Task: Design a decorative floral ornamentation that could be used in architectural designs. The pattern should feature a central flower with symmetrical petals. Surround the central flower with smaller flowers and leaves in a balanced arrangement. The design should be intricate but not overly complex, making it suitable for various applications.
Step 35:
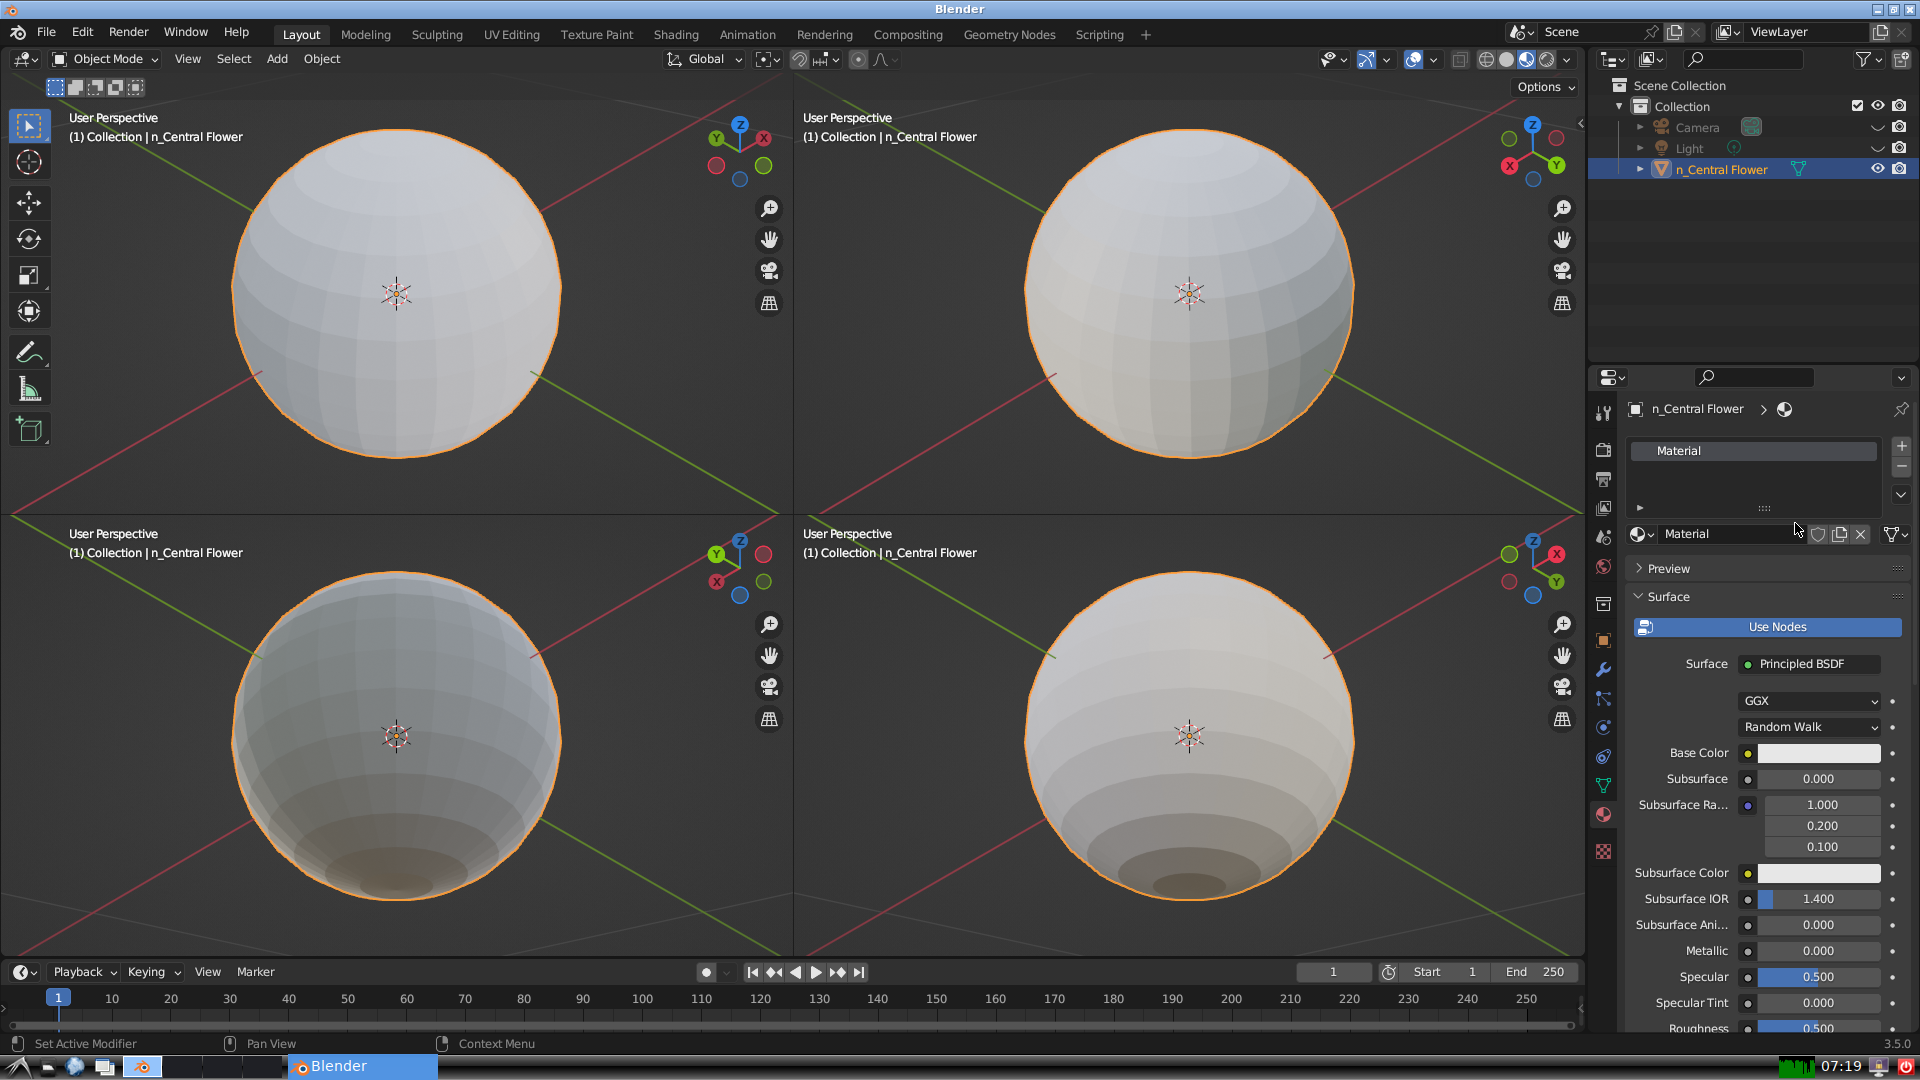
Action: {"mouse_move": [1604, 815]}